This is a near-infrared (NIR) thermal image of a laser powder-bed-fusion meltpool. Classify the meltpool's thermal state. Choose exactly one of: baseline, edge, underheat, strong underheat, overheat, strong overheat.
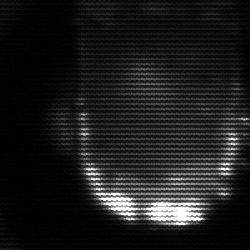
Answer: baseline